Field crop: maize
Growth stage: 2
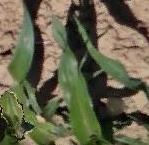
Species: maize